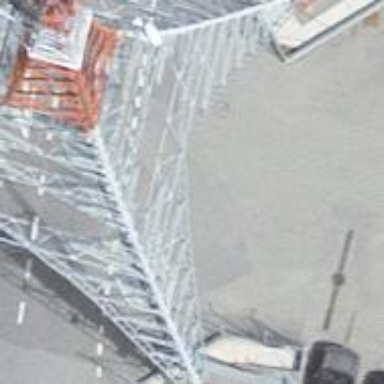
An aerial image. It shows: Mast structure.